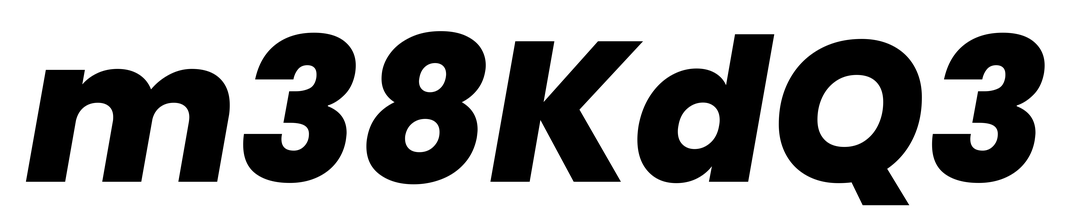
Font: Poppins-ExtraBoldItalic